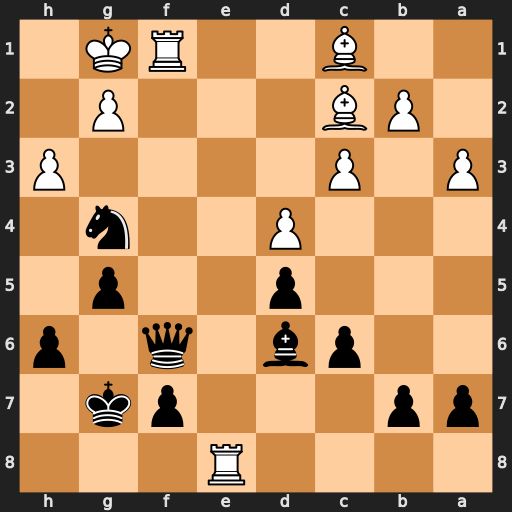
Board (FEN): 4R3/pp3pk1/2pb1q1p/3p2p1/3P2n1/P1P4P/1PB3P1/2B2RK1
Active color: b
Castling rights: -
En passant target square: -
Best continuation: Bh2+ Kh1 Qxf1#